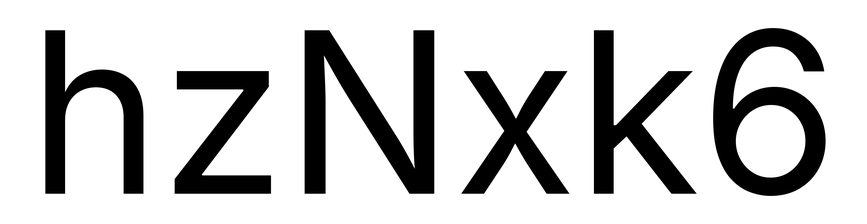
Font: Inter_Regular